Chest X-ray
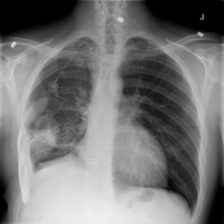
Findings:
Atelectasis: negative
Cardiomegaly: negative
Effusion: negative
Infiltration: negative
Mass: negative
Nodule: negative
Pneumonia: negative
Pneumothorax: negative
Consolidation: negative
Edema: negative
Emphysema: negative
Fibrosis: negative
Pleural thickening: negative
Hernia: negative